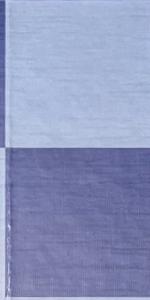
Label: Empty